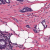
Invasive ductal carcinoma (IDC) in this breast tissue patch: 0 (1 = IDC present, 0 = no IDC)